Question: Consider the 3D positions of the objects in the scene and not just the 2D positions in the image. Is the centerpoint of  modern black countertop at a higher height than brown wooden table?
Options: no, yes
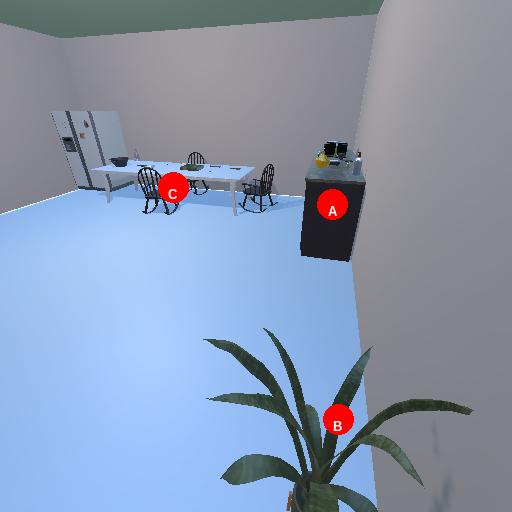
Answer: no